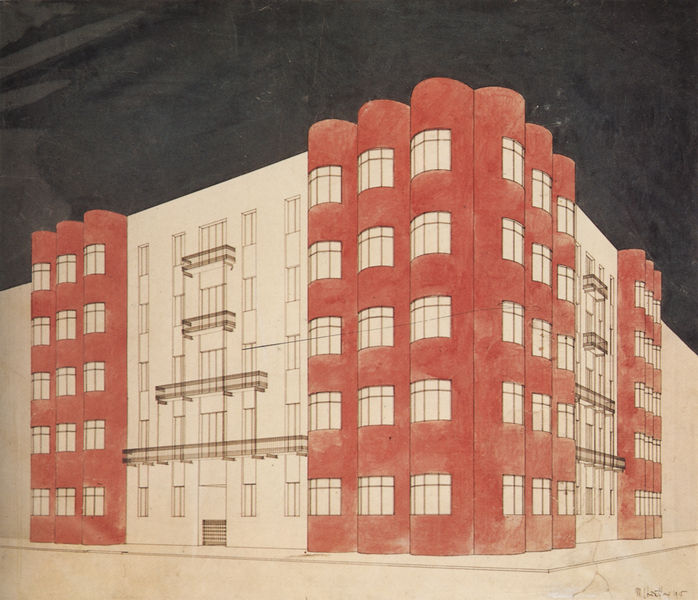
Titel: Casa ad apartamenti VI o Casa signorile o Casa collettiva
Künstler: Mario Chiattone
Standort: Pisa
Institution: Dipartimento di Storia delle Arti dell'Università degli Studi di Pisa
Schlagwörter: blau, dunkel, himmel, weiß, fenster, nacht, schwarz, skizze, strasse, tür, zeichnung, gebäude, haus, rot, architektur, front, schräg, rund, turm, balkon, ansicht, bogen, fassade, italien, perspektive, studie, moderne, modern, jugendstil, balkone, futurismus, eckhaus, wohnhaus, türme, rundfenster, gehweg, entwurf, ecken, konstruktion, plan, strassenecke, mietshaus, aufriss, architekturzeichnung, profanbau, neubau, fassadengliederung, wohnungsbau, hochhaus, ecklösung, wandgestaltung, betonbau, sant elia, fünfgeschossig